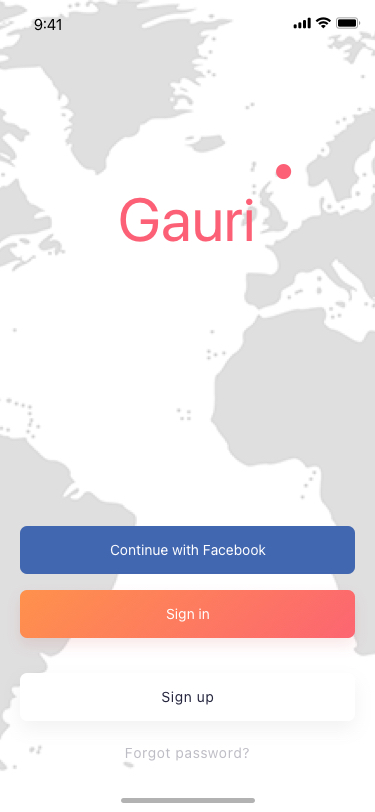
Text in this UI design:
Sign up
Sign in
Continue with Facebook
Forgot password?
Gauri